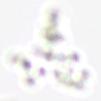
Label: Phaeocystis